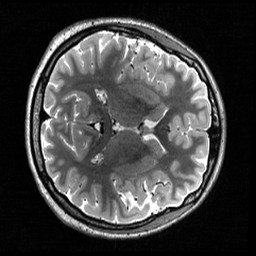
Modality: T2w
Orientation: axial
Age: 20
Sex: female
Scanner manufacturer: siemens
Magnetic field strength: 3 T
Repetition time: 3.2 s
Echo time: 0.566 s